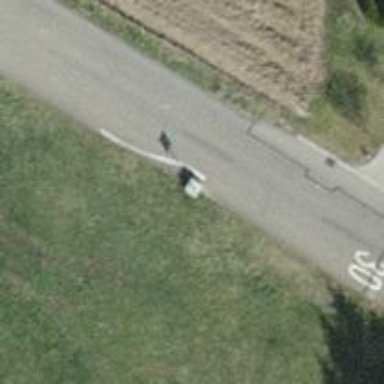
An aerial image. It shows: Traffic calming feature called choker.